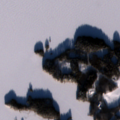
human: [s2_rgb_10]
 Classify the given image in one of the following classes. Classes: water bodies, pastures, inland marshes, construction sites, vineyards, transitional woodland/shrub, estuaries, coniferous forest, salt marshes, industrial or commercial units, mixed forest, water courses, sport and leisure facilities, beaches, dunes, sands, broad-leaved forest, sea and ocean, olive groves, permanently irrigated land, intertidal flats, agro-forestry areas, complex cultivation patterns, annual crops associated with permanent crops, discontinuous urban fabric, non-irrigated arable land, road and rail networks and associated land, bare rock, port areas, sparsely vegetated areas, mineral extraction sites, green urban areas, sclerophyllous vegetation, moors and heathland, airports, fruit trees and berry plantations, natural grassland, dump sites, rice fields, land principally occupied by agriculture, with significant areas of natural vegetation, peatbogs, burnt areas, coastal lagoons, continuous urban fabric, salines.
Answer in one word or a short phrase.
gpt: land principally occupied by agriculture, with significant areas of natural vegetation, mixed forest, water bodies